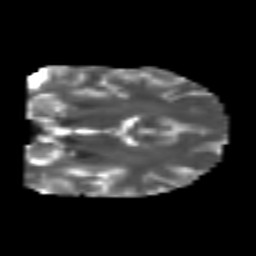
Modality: T2w
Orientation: coronal
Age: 25
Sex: male
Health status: healthy